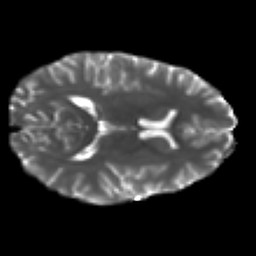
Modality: T2w
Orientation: axial
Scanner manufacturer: ge
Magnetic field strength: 3 T
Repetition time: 7.98 s
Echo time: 0.0701 s